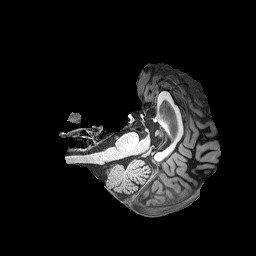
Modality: T1w
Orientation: axial
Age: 67
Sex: female
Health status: healthy